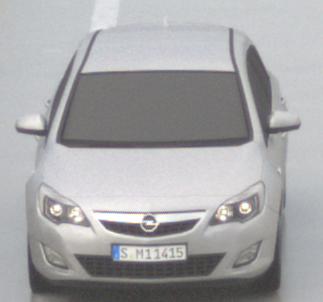
Make: Opel
Model: Astra 1.4 ecoFlex
Detailed model: Astra (J)
Model produced from: 2009/12
Model produced until: 2010/12
Doors: 5
Color: white
Road condition: wet road
Daytime: midday
Contrast: low contrast